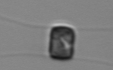
Label: Chaetoceros_similis